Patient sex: M
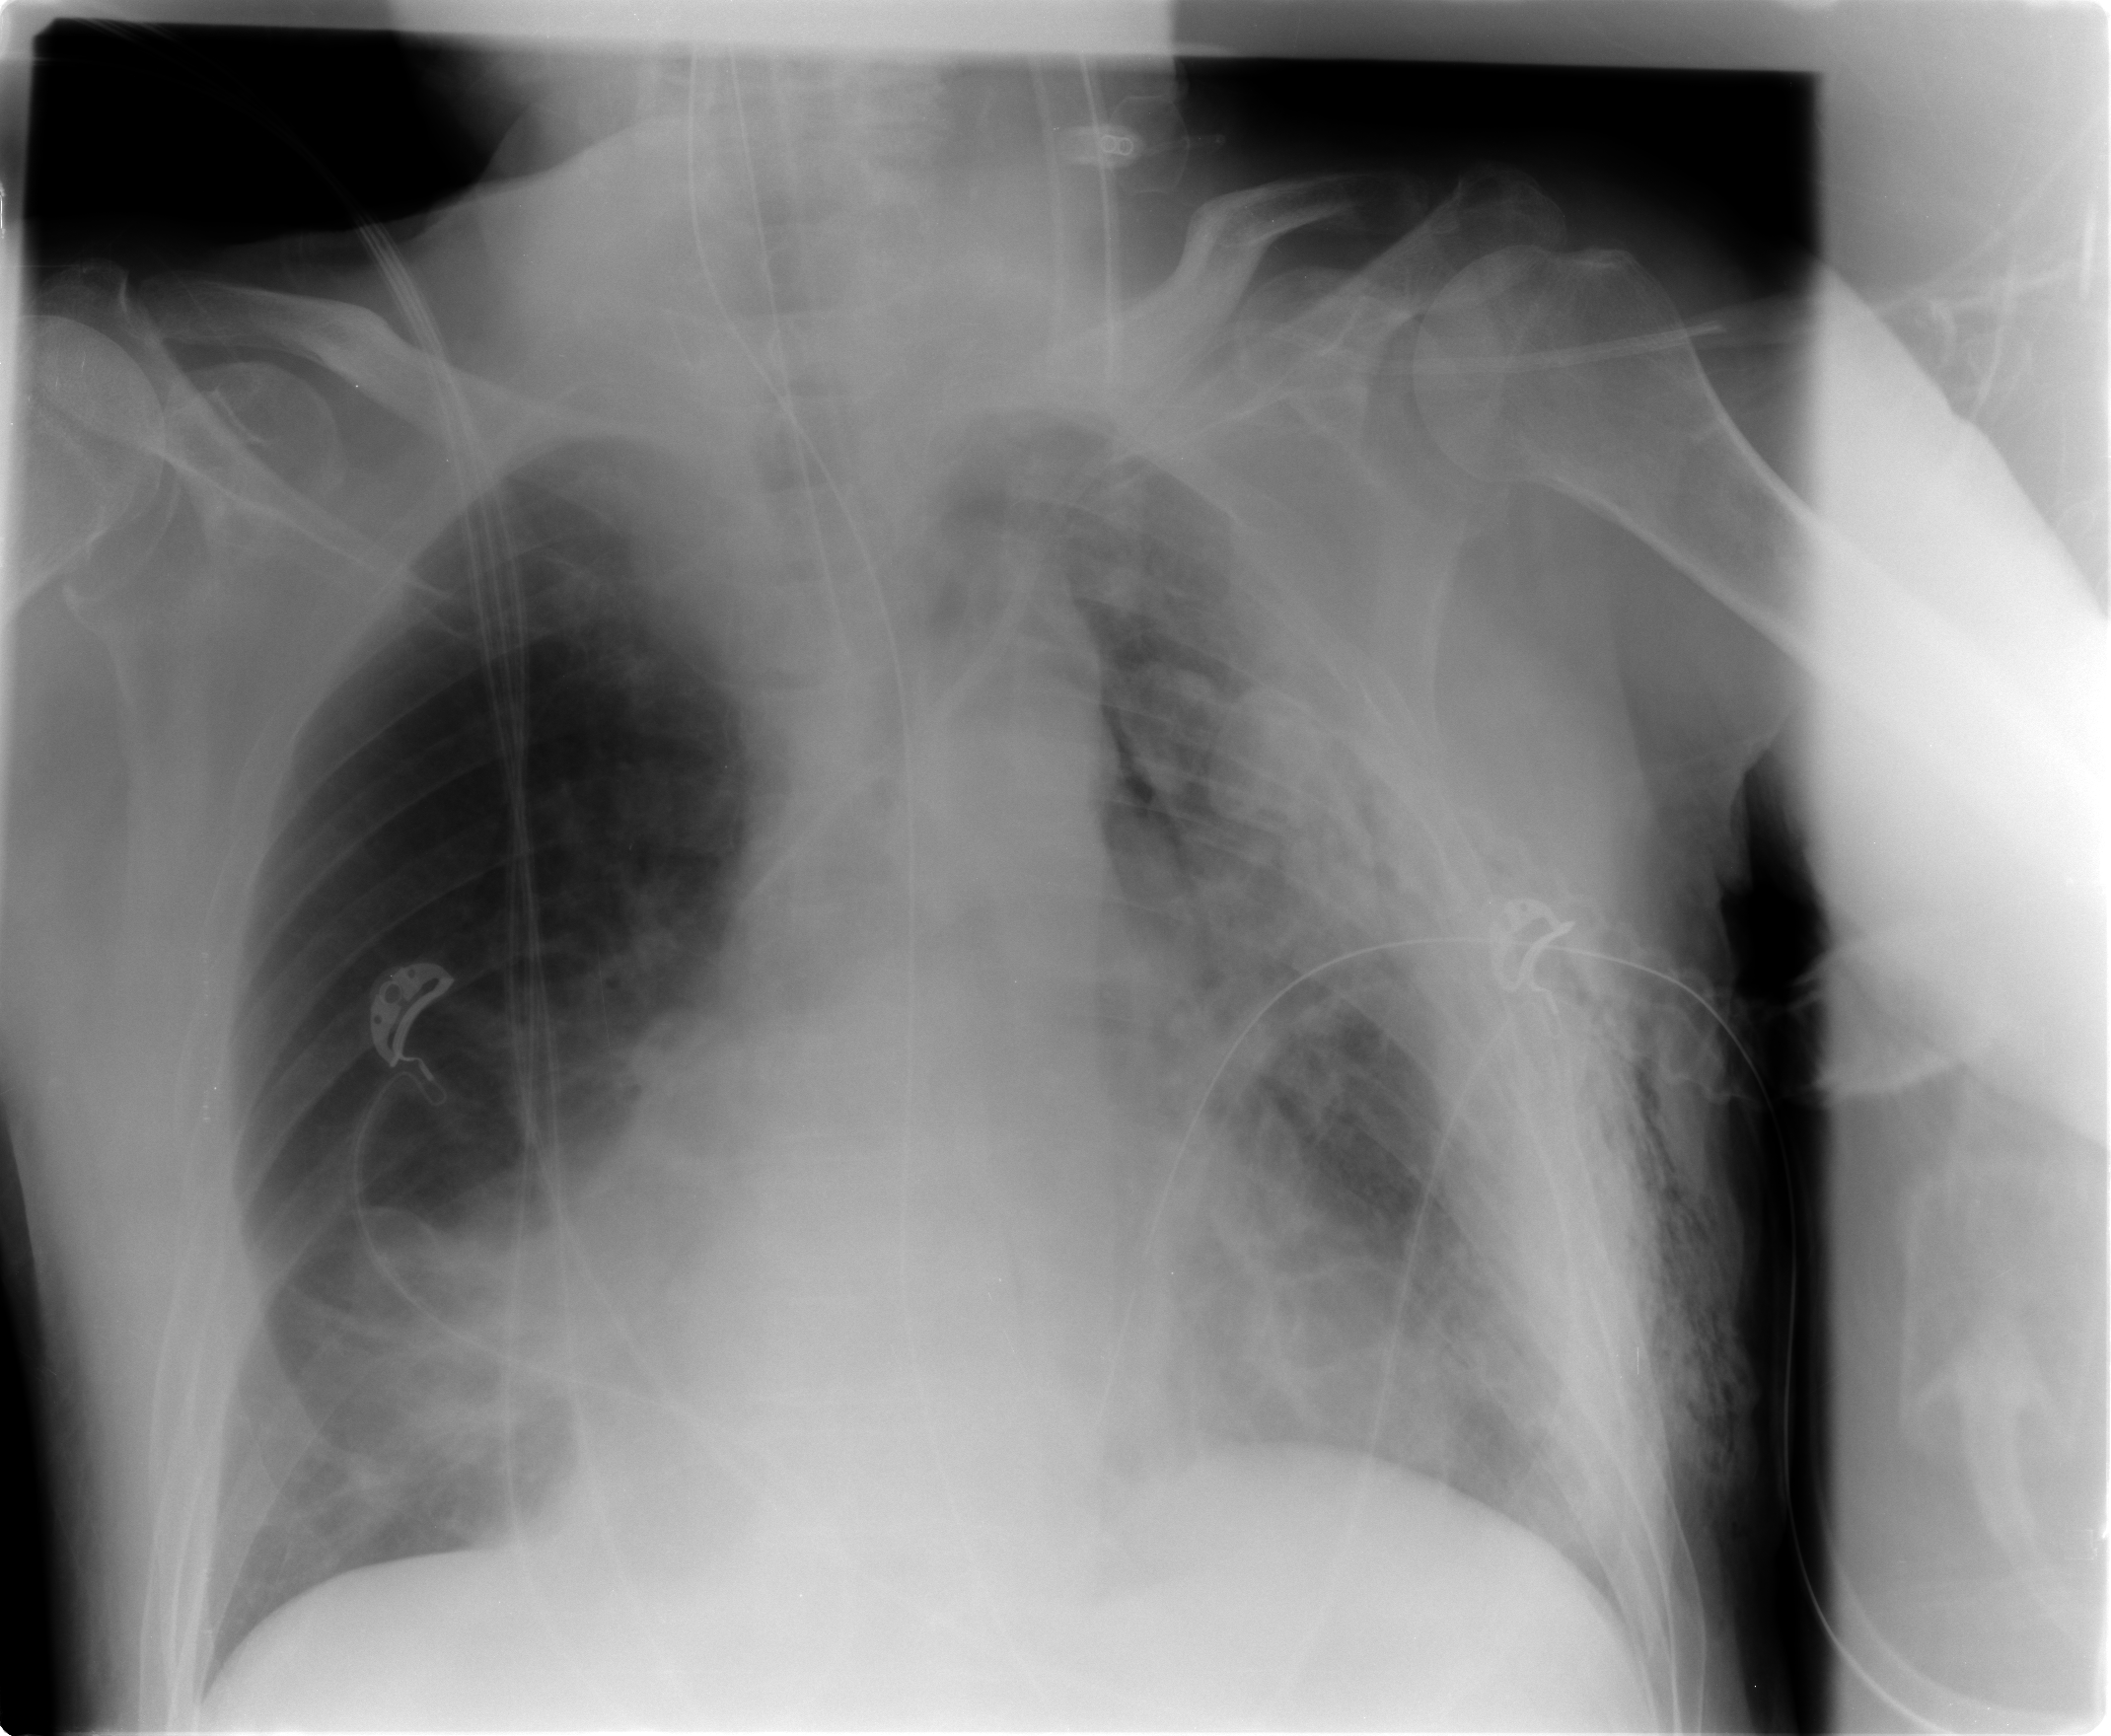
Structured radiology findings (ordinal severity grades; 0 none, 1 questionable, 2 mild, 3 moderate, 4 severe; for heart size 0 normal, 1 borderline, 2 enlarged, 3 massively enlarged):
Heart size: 0
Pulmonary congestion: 0
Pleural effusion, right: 0
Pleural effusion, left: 1
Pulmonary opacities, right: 0
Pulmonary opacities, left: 0
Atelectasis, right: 3
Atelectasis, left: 3